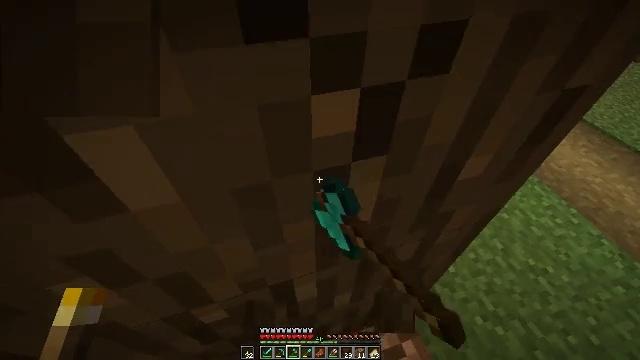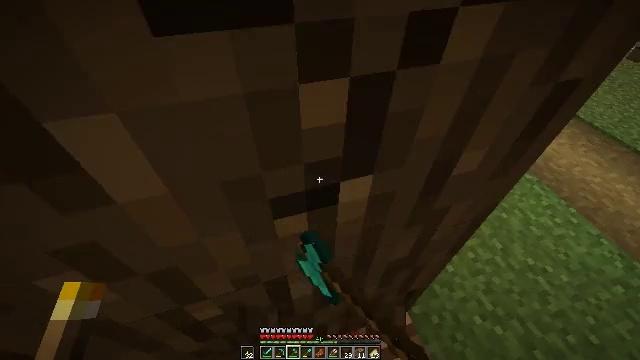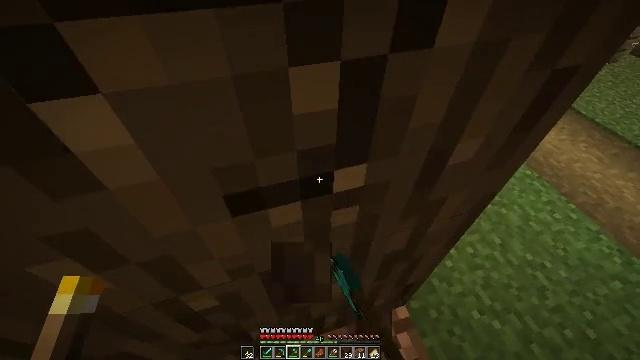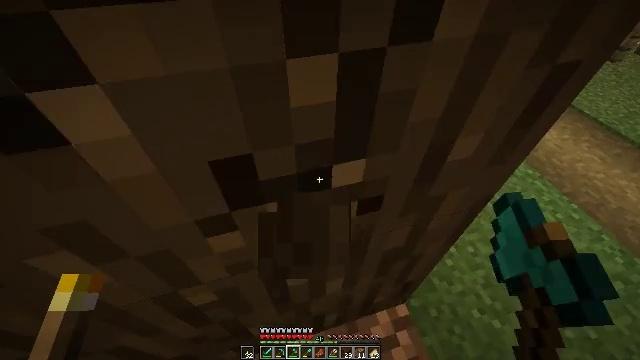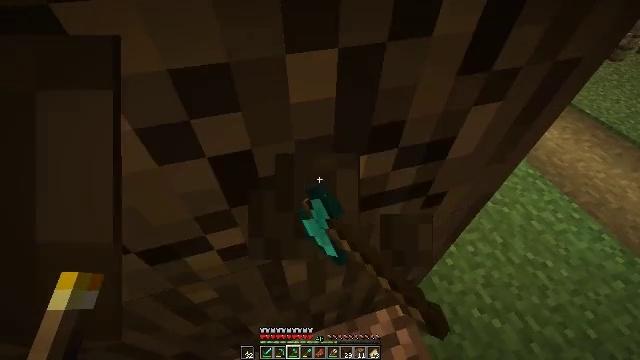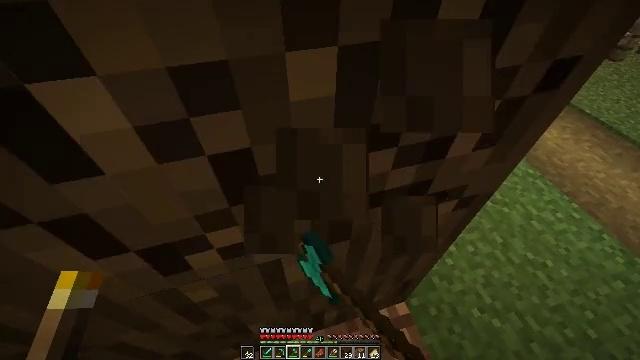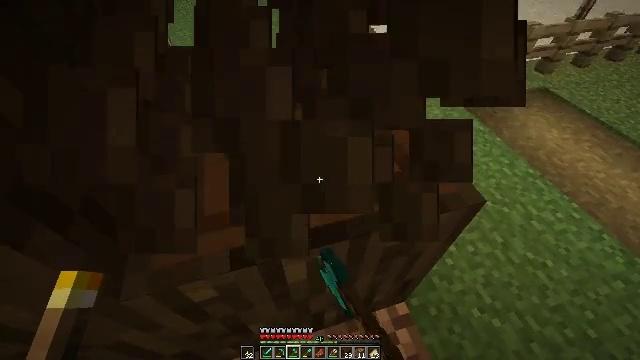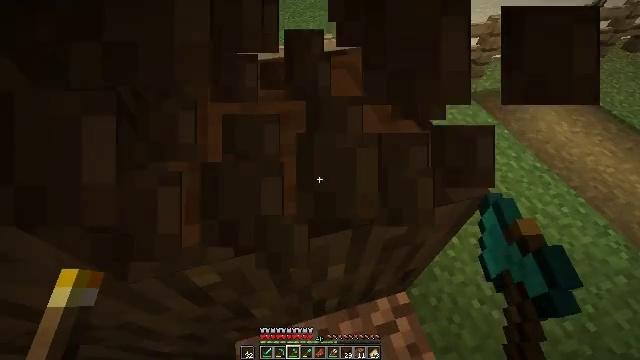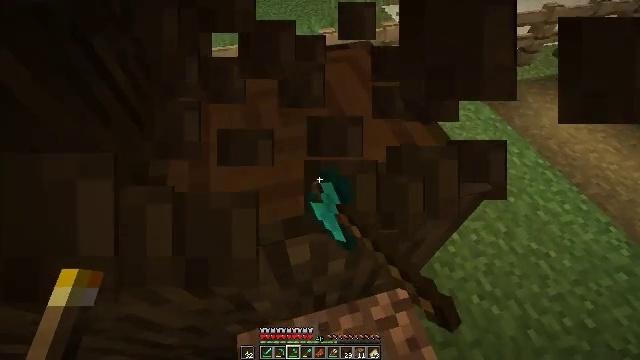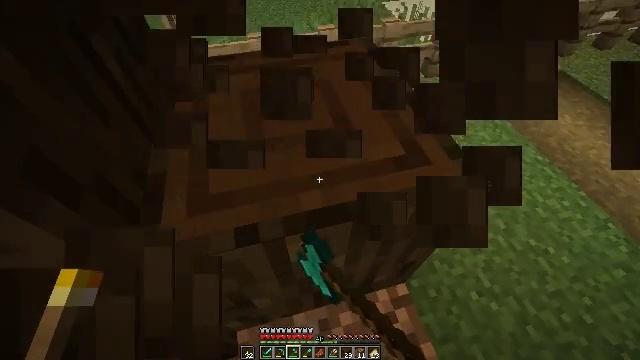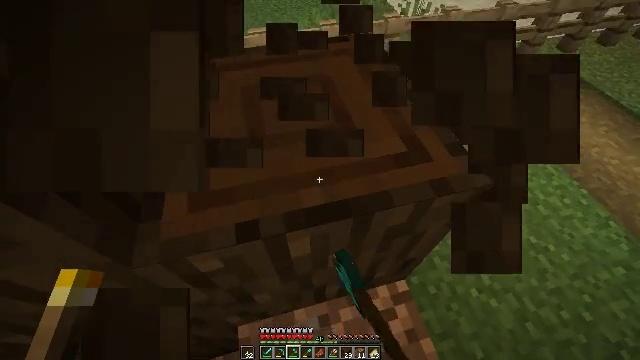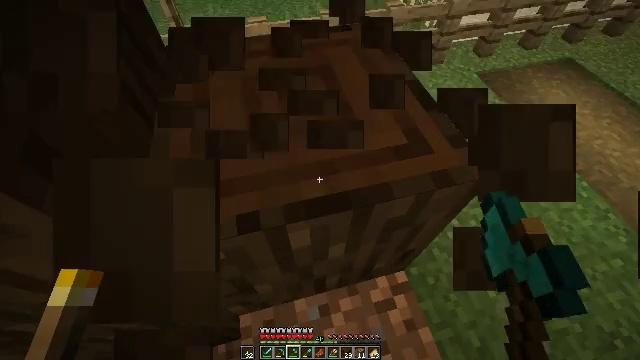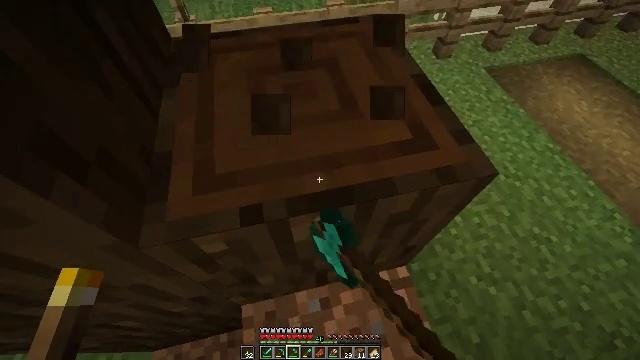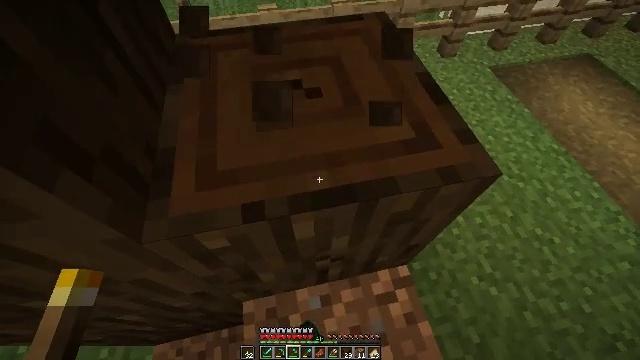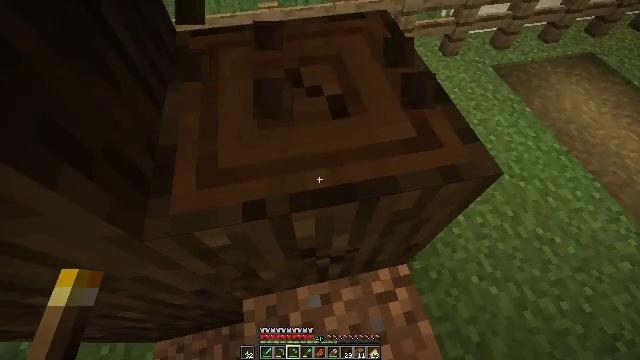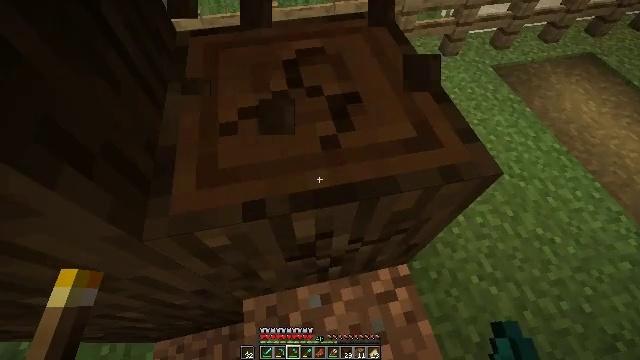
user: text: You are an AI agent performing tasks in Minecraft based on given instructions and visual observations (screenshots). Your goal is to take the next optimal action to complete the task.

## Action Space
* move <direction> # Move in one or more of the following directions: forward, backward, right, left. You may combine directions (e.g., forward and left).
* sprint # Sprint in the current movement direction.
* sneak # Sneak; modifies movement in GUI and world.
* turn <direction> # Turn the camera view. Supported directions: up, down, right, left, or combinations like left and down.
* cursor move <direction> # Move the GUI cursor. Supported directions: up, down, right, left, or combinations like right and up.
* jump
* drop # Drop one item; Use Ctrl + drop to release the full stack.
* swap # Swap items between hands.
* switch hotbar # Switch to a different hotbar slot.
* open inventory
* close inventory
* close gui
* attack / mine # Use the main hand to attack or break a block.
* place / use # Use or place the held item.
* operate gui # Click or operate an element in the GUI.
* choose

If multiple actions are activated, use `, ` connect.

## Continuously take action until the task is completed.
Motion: motion action
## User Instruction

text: Chop down the dark oak log.
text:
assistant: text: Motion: attack / mine
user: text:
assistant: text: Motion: attack / mine
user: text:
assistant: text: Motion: attack / mine
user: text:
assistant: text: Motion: attack / mine
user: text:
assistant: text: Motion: attack / mine
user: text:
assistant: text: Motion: attack / mine
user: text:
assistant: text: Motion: turn left and down, attack / mine
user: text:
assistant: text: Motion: turn down, attack / mine
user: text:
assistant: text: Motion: attack / mine
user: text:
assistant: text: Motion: attack / mine
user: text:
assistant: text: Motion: turn down, attack / mine
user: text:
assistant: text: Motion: turn left and down, attack / mine
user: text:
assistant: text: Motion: attack / mine
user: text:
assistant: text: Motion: attack / mine
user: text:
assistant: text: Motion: attack / mine
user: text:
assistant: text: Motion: attack / mine
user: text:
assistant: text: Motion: attack / mine
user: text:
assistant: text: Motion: attack / mine
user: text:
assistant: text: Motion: attack / mine
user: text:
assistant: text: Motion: attack / mine
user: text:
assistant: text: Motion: attack / mine
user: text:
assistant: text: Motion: attack / mine
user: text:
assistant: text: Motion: attack / mine
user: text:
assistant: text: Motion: move forward, attack / mine
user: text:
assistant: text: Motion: move forward, turn down, attack / mine
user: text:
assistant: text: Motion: move forward, attack / mine
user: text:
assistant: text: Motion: turn right, attack / mine
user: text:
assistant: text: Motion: turn left and up, attack / mine
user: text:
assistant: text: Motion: turn left and up, attack / mine
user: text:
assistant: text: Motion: turn left and up, attack / mine